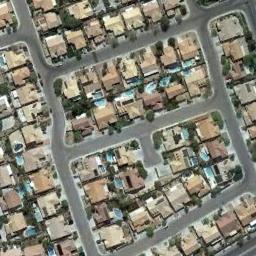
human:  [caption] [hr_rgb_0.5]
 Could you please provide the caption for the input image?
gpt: The dense residential is next to the road .

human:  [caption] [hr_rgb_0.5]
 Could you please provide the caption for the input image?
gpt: Residential houses vary in size .

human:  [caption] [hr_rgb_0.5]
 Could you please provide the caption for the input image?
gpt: A dense residential area has lots of medium residences arranged neatly while some roads go through the residential area .

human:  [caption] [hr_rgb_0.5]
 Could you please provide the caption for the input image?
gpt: Many roads and neatly lined houses and trees and a few swimming pools in densely populated areas .

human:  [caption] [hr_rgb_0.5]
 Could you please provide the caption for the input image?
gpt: There are many brown buildings arranged neatly on dense residential area .